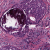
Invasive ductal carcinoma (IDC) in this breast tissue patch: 0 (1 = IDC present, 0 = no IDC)